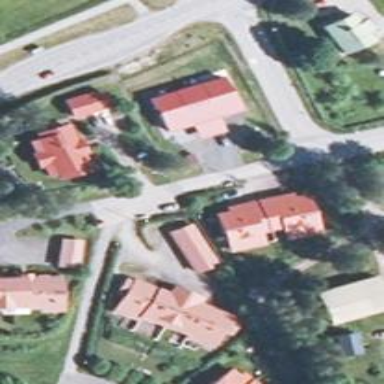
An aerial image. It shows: Living street.